五年级 · 变换几何
如图, 如果将 $\triangle \mathrm{ABC}$ 向右平移 2 格, 则顶点 $\mathrm{A}^{\prime}$ 的位置用数对表示为（）。

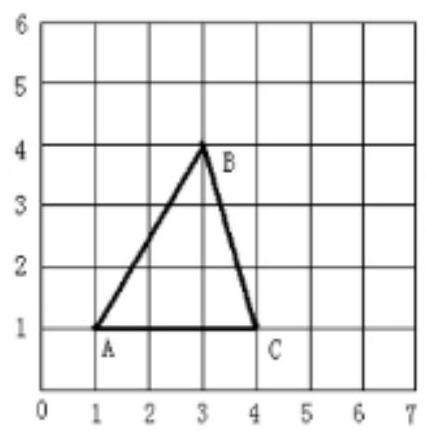
A. $(5,1)$
B. $(1,3)$
C. $(7,1)$
D. $(3,1)$
答案: D